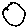
Label: moon